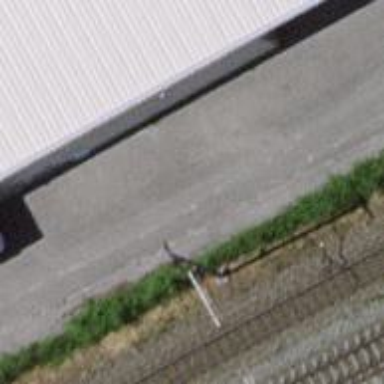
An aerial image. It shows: Power pole.